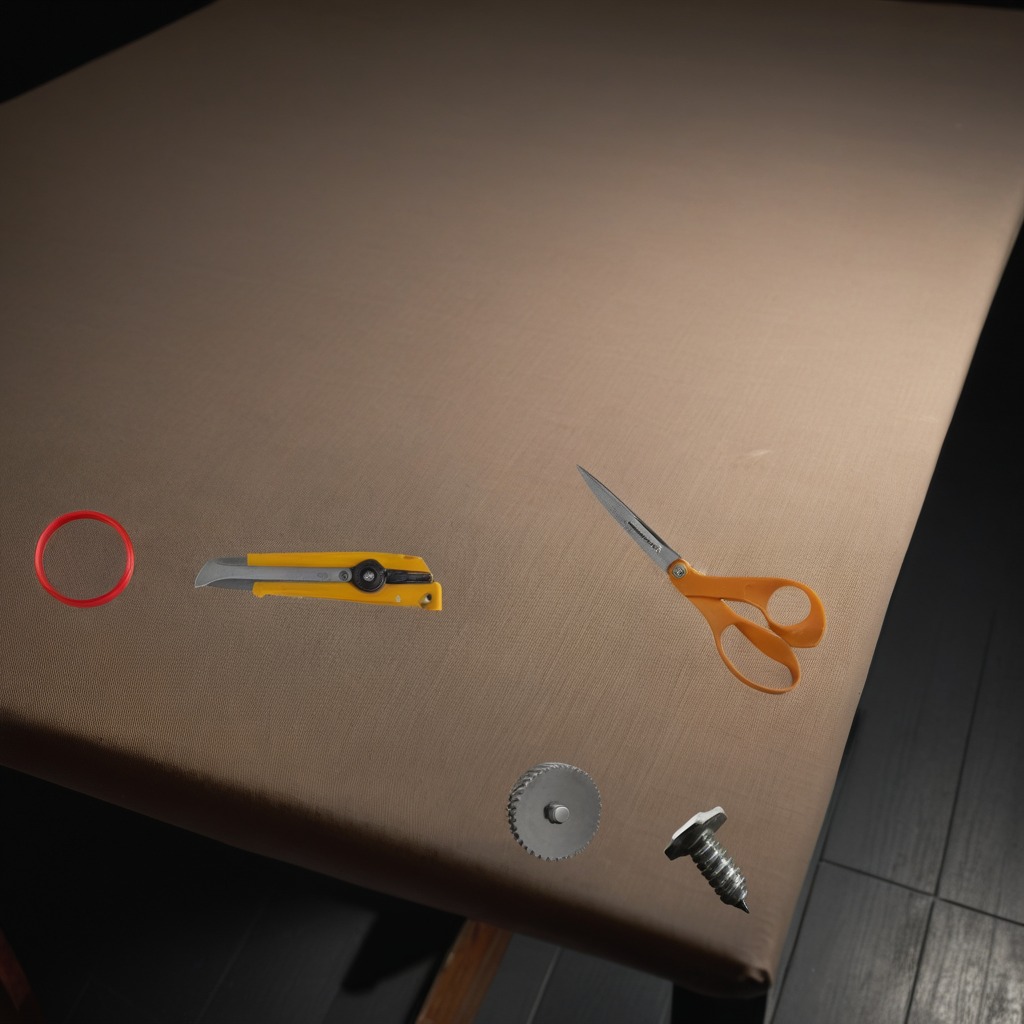
A rubber Oring, a steel gear with teeth, a utility knife, a metal machine screw, and a pair of scissors are lying on a wooden table.